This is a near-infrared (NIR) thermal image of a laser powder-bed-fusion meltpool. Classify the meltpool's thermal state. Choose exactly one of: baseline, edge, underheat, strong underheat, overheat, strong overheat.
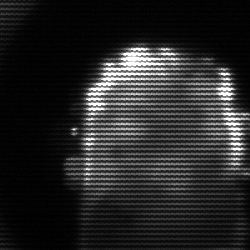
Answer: baseline